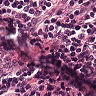
Metastatic tissue present: no